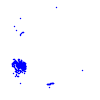
Particle: electron